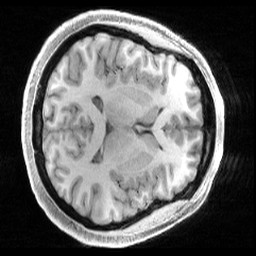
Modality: T1w
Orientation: axial
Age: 26
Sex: female
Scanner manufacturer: siemens
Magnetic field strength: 3 T
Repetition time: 2.4 s
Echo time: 0.00231 s